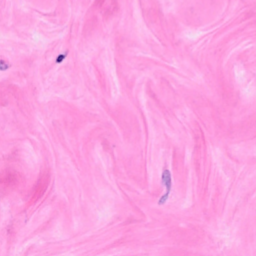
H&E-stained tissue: Breast